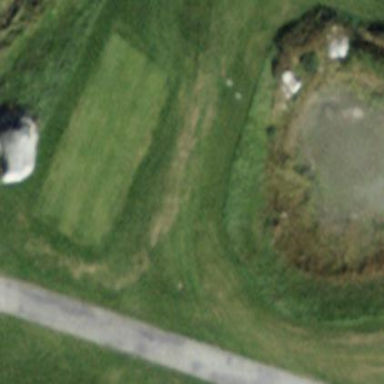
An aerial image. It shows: Grassy area designated as golf tee.